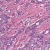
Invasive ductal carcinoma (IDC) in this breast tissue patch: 1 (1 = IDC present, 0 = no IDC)